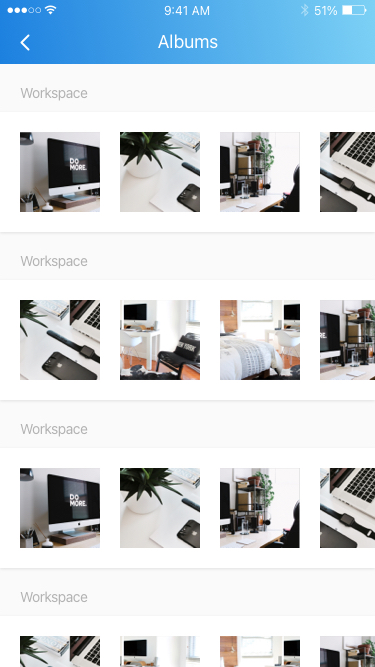
Text in this UI design:
Workspace
Workspace
Workspace
Workspace
Albums